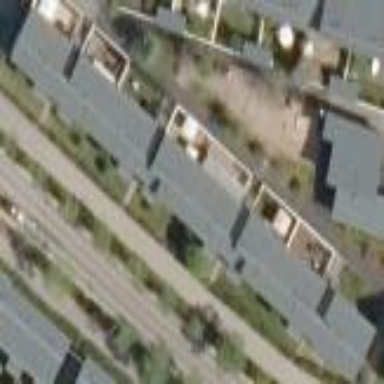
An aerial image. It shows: Terrace-style building with gabled roof.